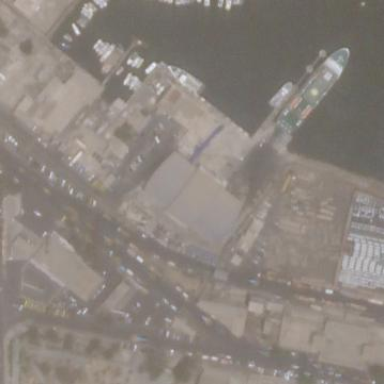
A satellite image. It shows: Ferry terminal building.